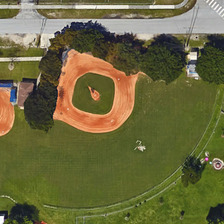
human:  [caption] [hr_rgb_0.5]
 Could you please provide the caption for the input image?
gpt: a baseball field is near a road and some green trees .

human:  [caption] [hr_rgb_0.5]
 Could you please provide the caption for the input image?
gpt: a baseball field is near a road and some green trees .

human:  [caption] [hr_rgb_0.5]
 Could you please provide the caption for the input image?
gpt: a baseball field is near a road and some green trees .

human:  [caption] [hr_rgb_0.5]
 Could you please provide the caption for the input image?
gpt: a baseball field is near a road and some green trees .

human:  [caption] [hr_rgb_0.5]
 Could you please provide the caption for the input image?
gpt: a baseball field is near a road and some green trees .